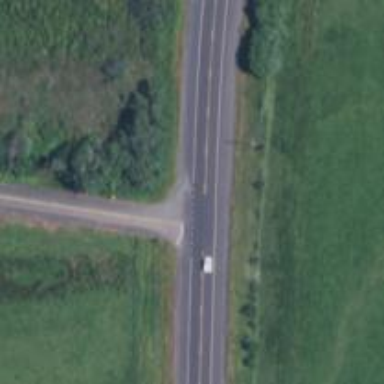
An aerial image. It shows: Road with stop sign.